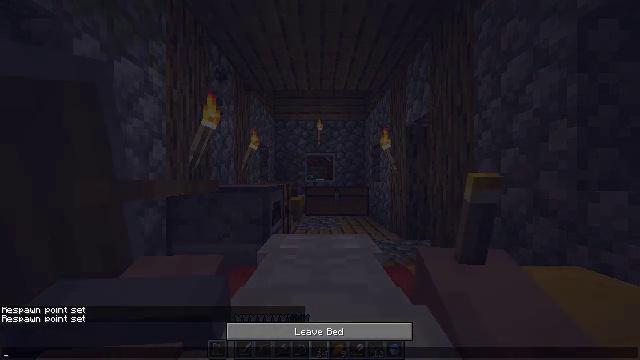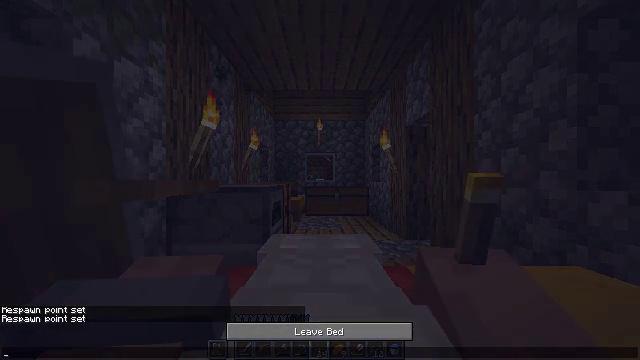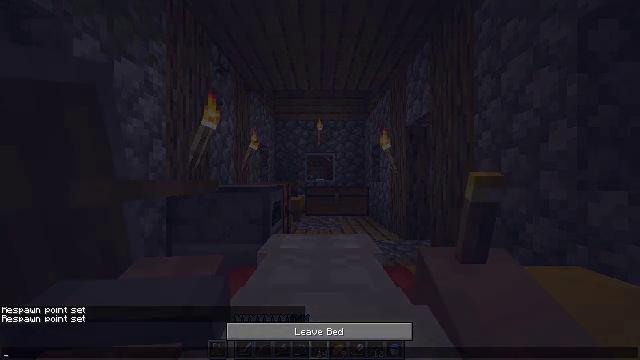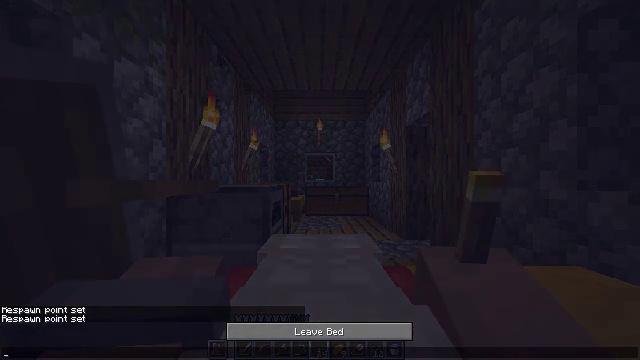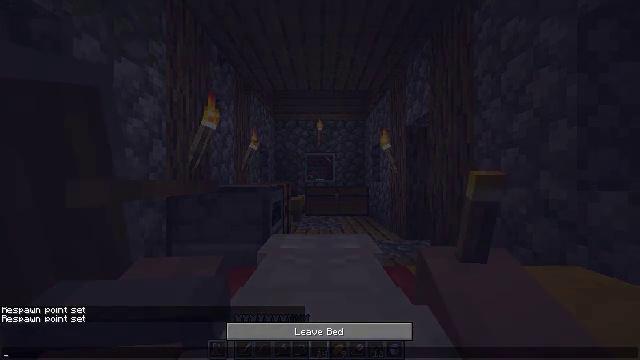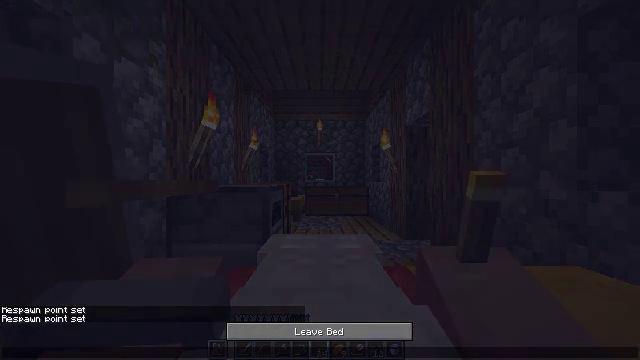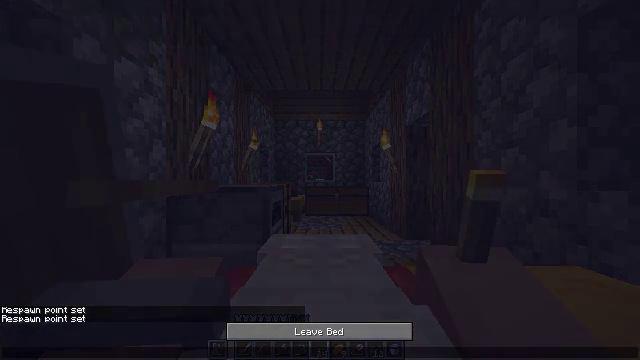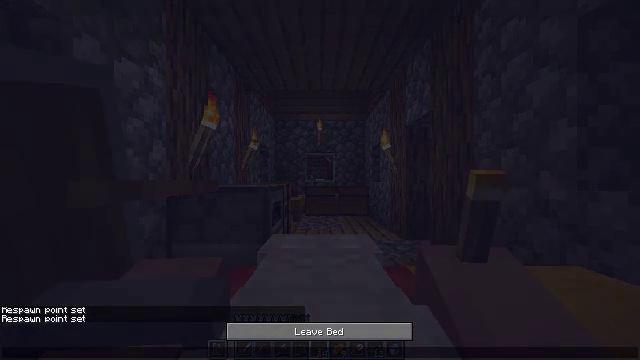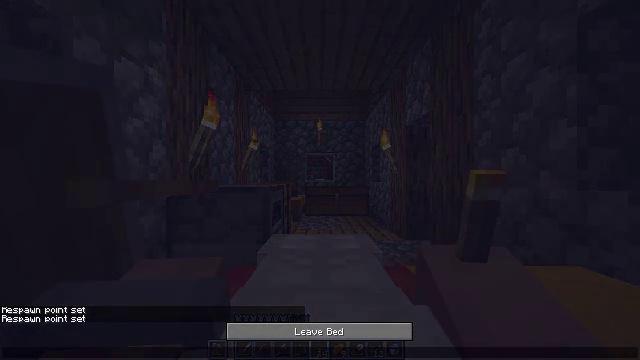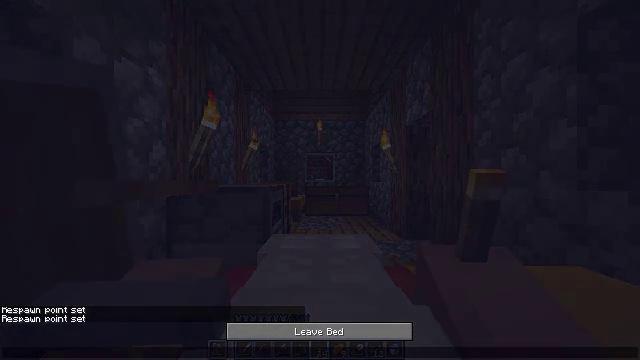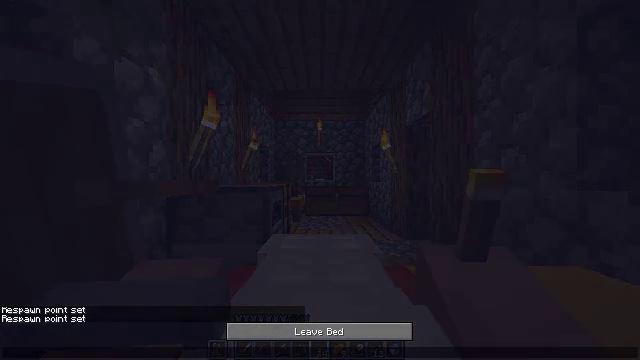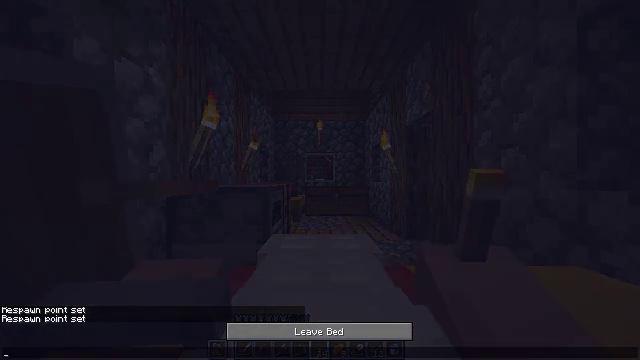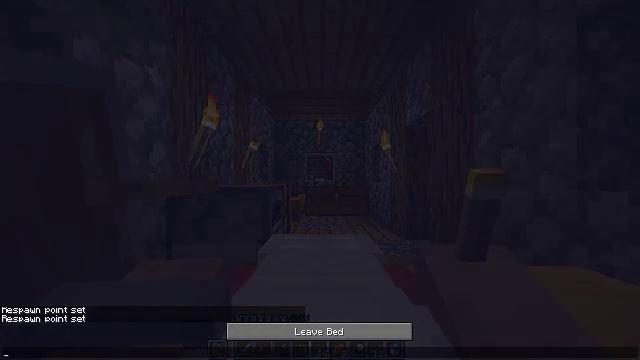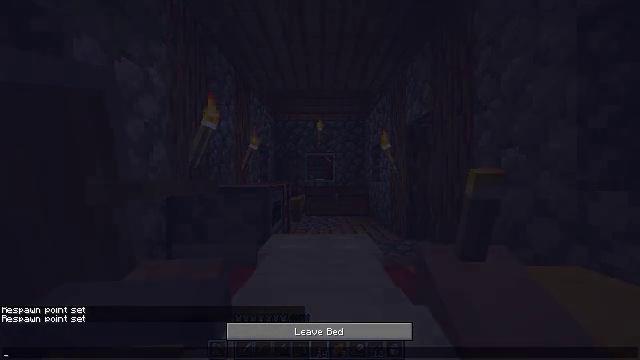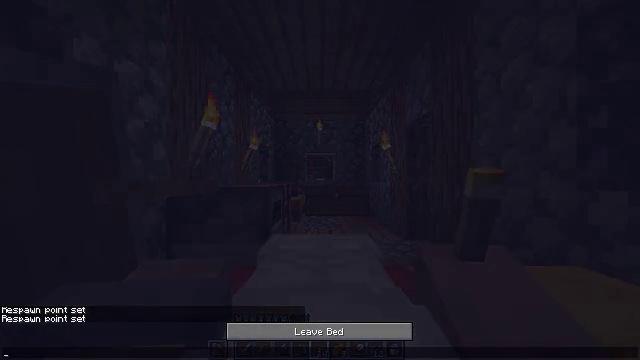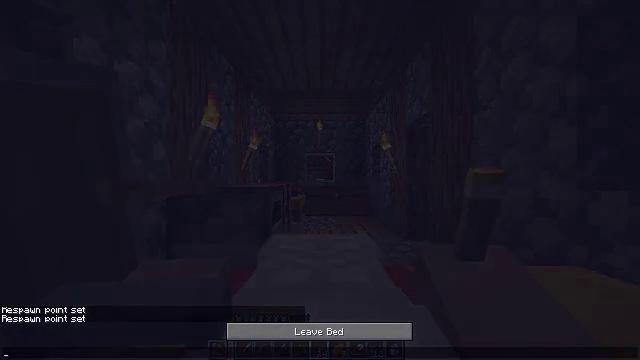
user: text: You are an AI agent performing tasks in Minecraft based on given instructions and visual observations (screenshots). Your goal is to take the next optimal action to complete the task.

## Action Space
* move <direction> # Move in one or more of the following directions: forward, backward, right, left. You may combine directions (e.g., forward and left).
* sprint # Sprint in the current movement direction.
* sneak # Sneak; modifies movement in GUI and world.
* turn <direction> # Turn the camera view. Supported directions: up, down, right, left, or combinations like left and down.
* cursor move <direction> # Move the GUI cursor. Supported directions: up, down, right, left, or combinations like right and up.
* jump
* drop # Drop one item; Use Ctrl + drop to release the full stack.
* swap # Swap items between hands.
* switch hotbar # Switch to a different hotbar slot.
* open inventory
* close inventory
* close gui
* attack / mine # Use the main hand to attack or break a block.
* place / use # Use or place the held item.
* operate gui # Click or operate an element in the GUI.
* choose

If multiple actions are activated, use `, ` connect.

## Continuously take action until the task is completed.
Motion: motion action
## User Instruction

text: Open the crafting table to craft a gray bed.
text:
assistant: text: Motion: no_op
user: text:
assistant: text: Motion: no_op
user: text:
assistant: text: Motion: no_op
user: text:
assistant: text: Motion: no_op
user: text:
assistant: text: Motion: no_op
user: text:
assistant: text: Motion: no_op
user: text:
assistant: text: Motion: no_op
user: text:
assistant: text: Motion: no_op
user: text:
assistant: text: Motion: no_op
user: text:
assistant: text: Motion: no_op
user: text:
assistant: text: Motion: no_op
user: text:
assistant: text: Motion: no_op
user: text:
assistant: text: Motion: no_op
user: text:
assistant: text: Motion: no_op
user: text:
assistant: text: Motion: no_op
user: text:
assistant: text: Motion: no_op
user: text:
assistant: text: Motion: no_op
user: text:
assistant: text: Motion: no_op
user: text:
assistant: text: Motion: no_op
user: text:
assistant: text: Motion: no_op
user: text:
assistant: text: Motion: turn right and down
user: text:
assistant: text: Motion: turn right and down
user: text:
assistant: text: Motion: turn right
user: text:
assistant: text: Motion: turn right and down
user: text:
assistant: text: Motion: turn right and down
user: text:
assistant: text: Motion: no_op
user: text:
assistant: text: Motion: turn left
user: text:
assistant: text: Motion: turn left and down
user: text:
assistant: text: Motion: turn left and down
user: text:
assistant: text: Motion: turn left and down